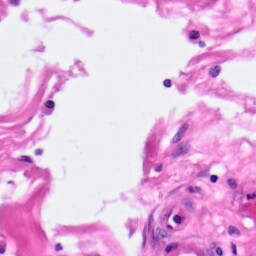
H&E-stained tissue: Pancreatic